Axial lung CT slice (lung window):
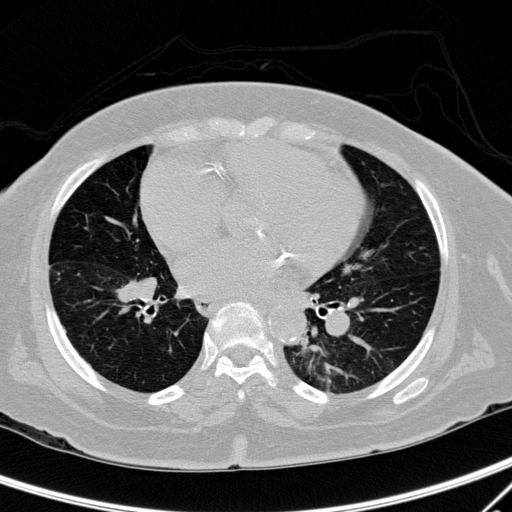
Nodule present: no